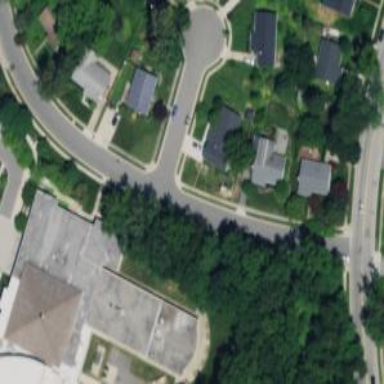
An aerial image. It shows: Residential road with asphalt surface and separate sidewalk.